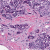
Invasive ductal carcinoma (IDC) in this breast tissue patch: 1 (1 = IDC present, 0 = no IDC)